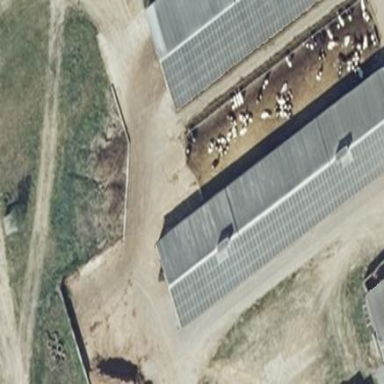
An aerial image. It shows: Gabled grey farm auxiliary building with roof oriented along its structure.